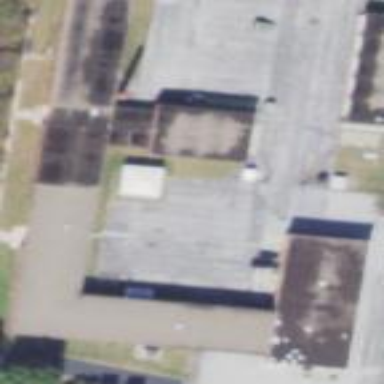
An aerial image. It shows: Building.